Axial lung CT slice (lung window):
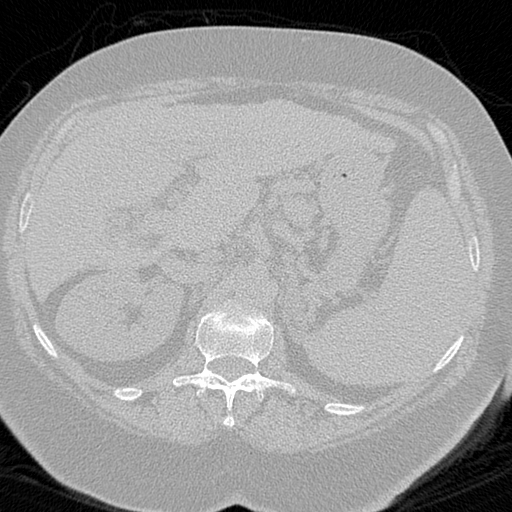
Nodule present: no